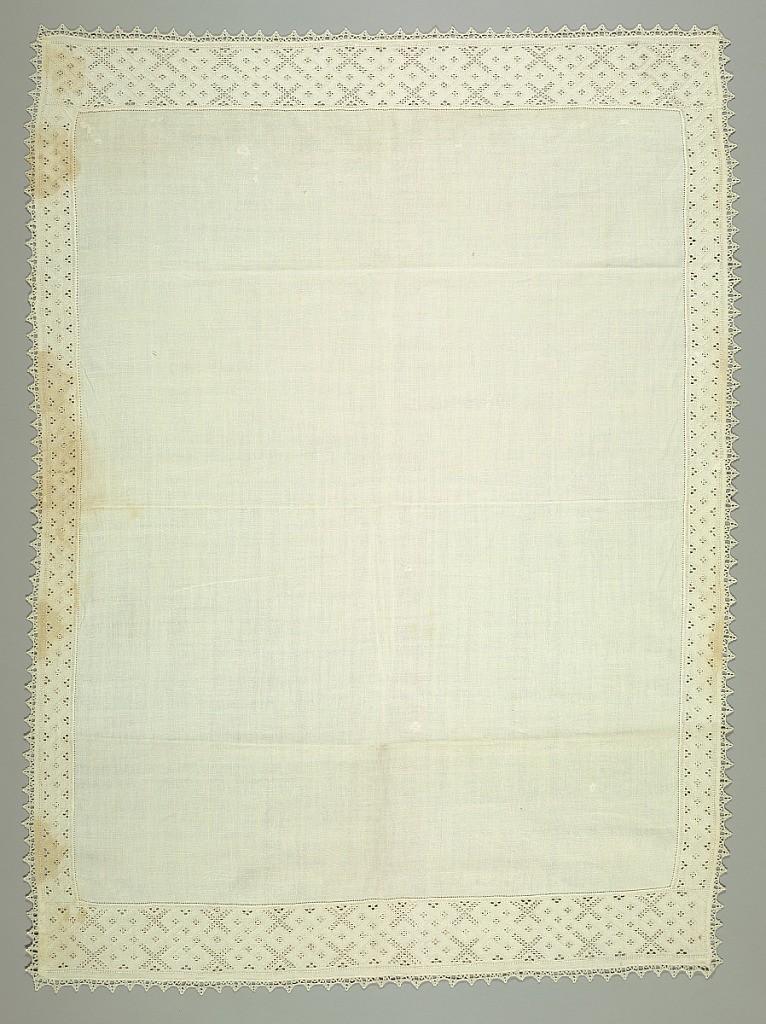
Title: Cover
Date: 16th–17th century
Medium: linen Technique: withdrawn element work
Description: Oblong table cover of white linen with a band of cutwork used as a border. Edged with narrow needle lace worked in small points.